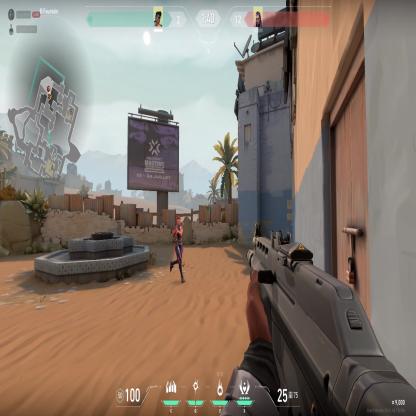
Label: enemy